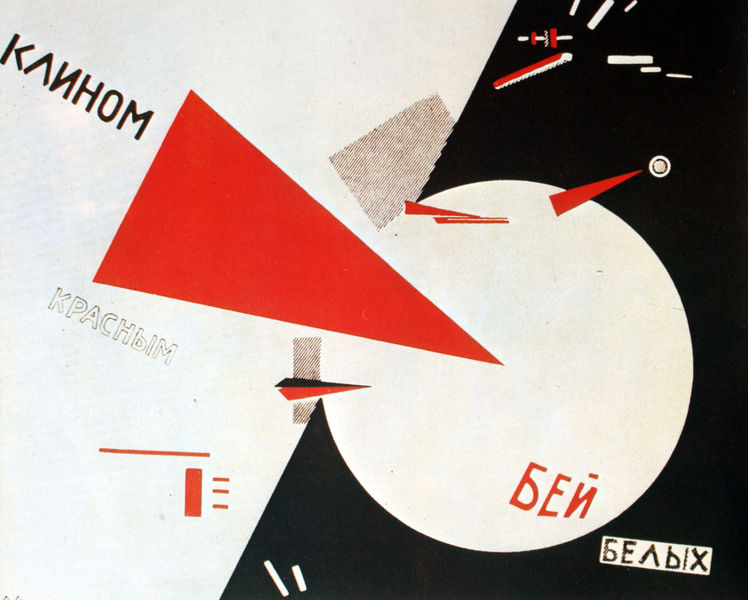
Titel: Schlagt die Weißen mit dem roten Keil
Künstler: El Lissitskij
Standort: Moskau
Institution: Zentralmuseum der Revolution
Schlagwörter: weiß, dreieck, ocker, grau, schwarz, rot, muster, bild, kreis, schrift, russland, abstrakt, formen, linien, striche, collage, rechtecke, punkte, rechteck, linie, form, grafisch, text, buchstabe, buchstaben, strich, punkt, quadrate, geometrisch, öffnung, diagonale, dreiecke, pfeil, geometrie, quadrat, pfeile, konstruktivismus, russisch, geometrische formen, um 1910, keil, kyrillisch, kyrilisch, lissitzky, malewitsch, russische avantgarde, suprematismus, grundformen, geometrische, proun, el lissitzky